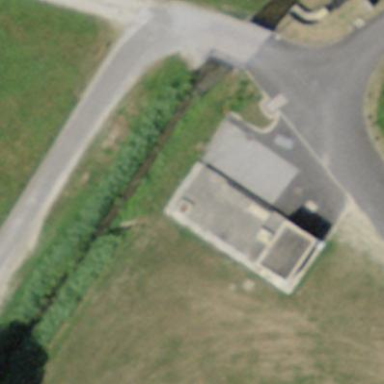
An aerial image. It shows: Building that is part of the water works infrastructure.